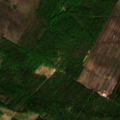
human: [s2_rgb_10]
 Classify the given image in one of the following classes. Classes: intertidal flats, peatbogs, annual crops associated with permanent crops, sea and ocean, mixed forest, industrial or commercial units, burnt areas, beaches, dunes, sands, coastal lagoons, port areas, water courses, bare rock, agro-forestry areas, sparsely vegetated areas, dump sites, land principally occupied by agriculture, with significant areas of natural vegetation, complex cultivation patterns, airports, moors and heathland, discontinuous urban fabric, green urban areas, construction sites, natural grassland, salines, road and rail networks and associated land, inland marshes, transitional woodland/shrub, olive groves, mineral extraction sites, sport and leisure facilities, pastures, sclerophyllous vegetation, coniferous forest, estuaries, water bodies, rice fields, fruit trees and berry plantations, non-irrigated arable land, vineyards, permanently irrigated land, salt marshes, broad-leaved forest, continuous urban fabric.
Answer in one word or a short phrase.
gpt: coniferous forest, mixed forest, peatbogs